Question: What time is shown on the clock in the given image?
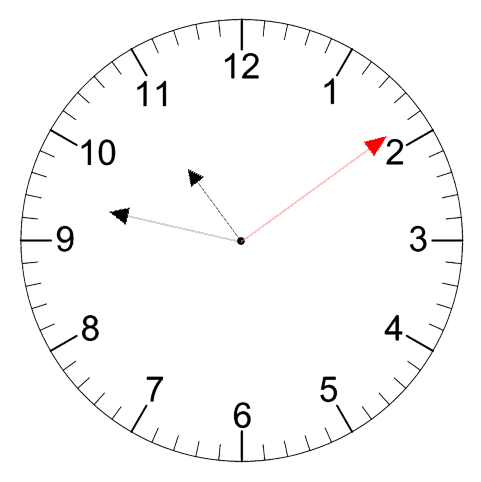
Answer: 10:47:09